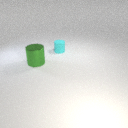
large green metal cylinder to the left of small cyan rubber cylinder